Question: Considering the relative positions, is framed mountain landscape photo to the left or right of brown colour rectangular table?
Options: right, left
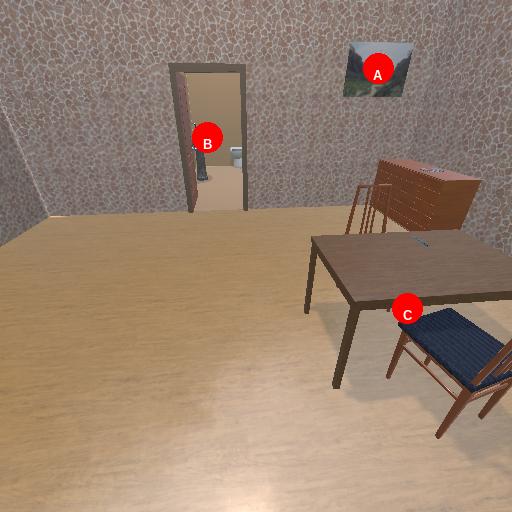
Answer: right